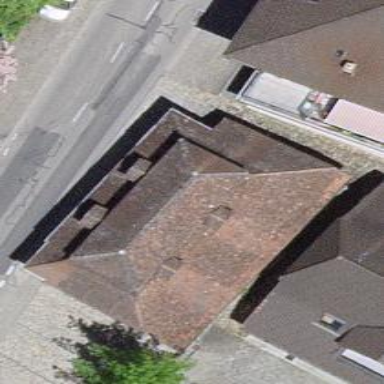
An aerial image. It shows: Warehouse building.